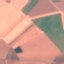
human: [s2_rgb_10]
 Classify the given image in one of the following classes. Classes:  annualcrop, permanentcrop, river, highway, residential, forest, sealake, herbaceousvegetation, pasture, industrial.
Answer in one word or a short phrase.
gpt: AnnualCrop